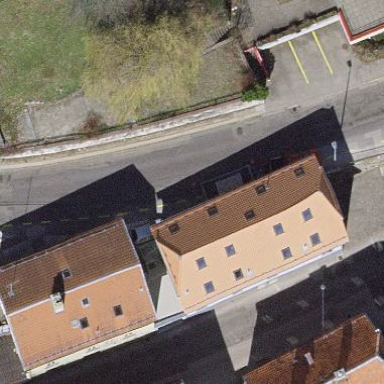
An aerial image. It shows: Half-hipped roof shape on the apartments building.